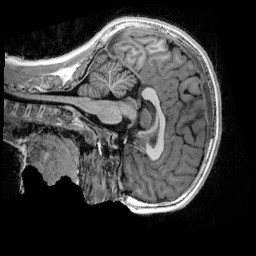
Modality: UNIT1_denoised
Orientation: sagittal
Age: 9
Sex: male
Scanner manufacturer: siemens
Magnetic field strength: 3 T
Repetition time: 4 s
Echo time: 0.00303 s